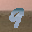
Label: 9